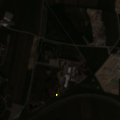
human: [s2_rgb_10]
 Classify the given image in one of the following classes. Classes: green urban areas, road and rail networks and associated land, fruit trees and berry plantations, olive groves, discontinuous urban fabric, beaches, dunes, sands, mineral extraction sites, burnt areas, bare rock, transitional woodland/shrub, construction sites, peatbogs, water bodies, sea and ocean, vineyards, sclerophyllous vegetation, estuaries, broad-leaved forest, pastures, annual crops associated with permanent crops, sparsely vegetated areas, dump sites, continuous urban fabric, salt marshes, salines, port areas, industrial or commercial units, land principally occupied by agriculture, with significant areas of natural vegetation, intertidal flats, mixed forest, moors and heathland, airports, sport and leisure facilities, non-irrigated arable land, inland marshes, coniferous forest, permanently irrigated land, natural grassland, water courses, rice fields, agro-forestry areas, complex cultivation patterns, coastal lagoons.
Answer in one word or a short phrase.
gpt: industrial or commercial units, mineral extraction sites, non-irrigated arable land, land principally occupied by agriculture, with significant areas of natural vegetation, natural grassland